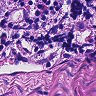
Metastatic tissue present: no